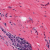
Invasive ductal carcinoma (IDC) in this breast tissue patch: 1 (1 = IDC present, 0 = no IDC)